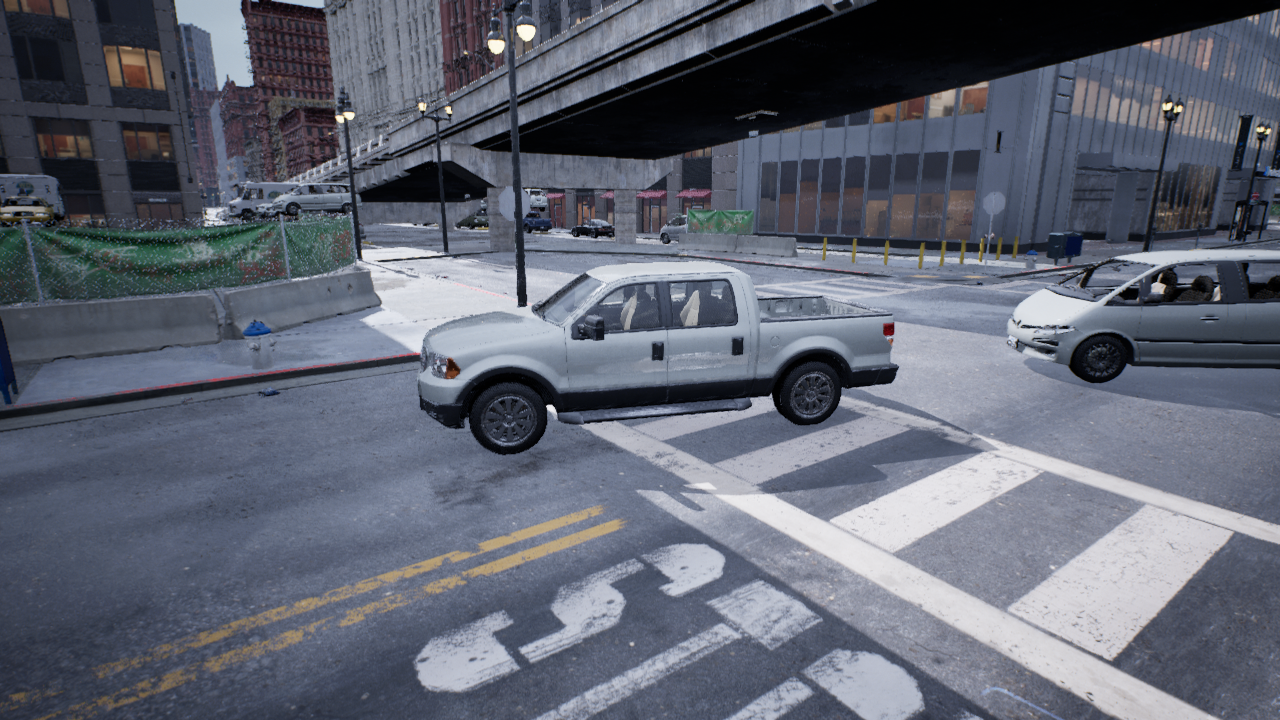
Venue: intersection
Lighting: overcast
Vehicle rig: pickup